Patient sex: F
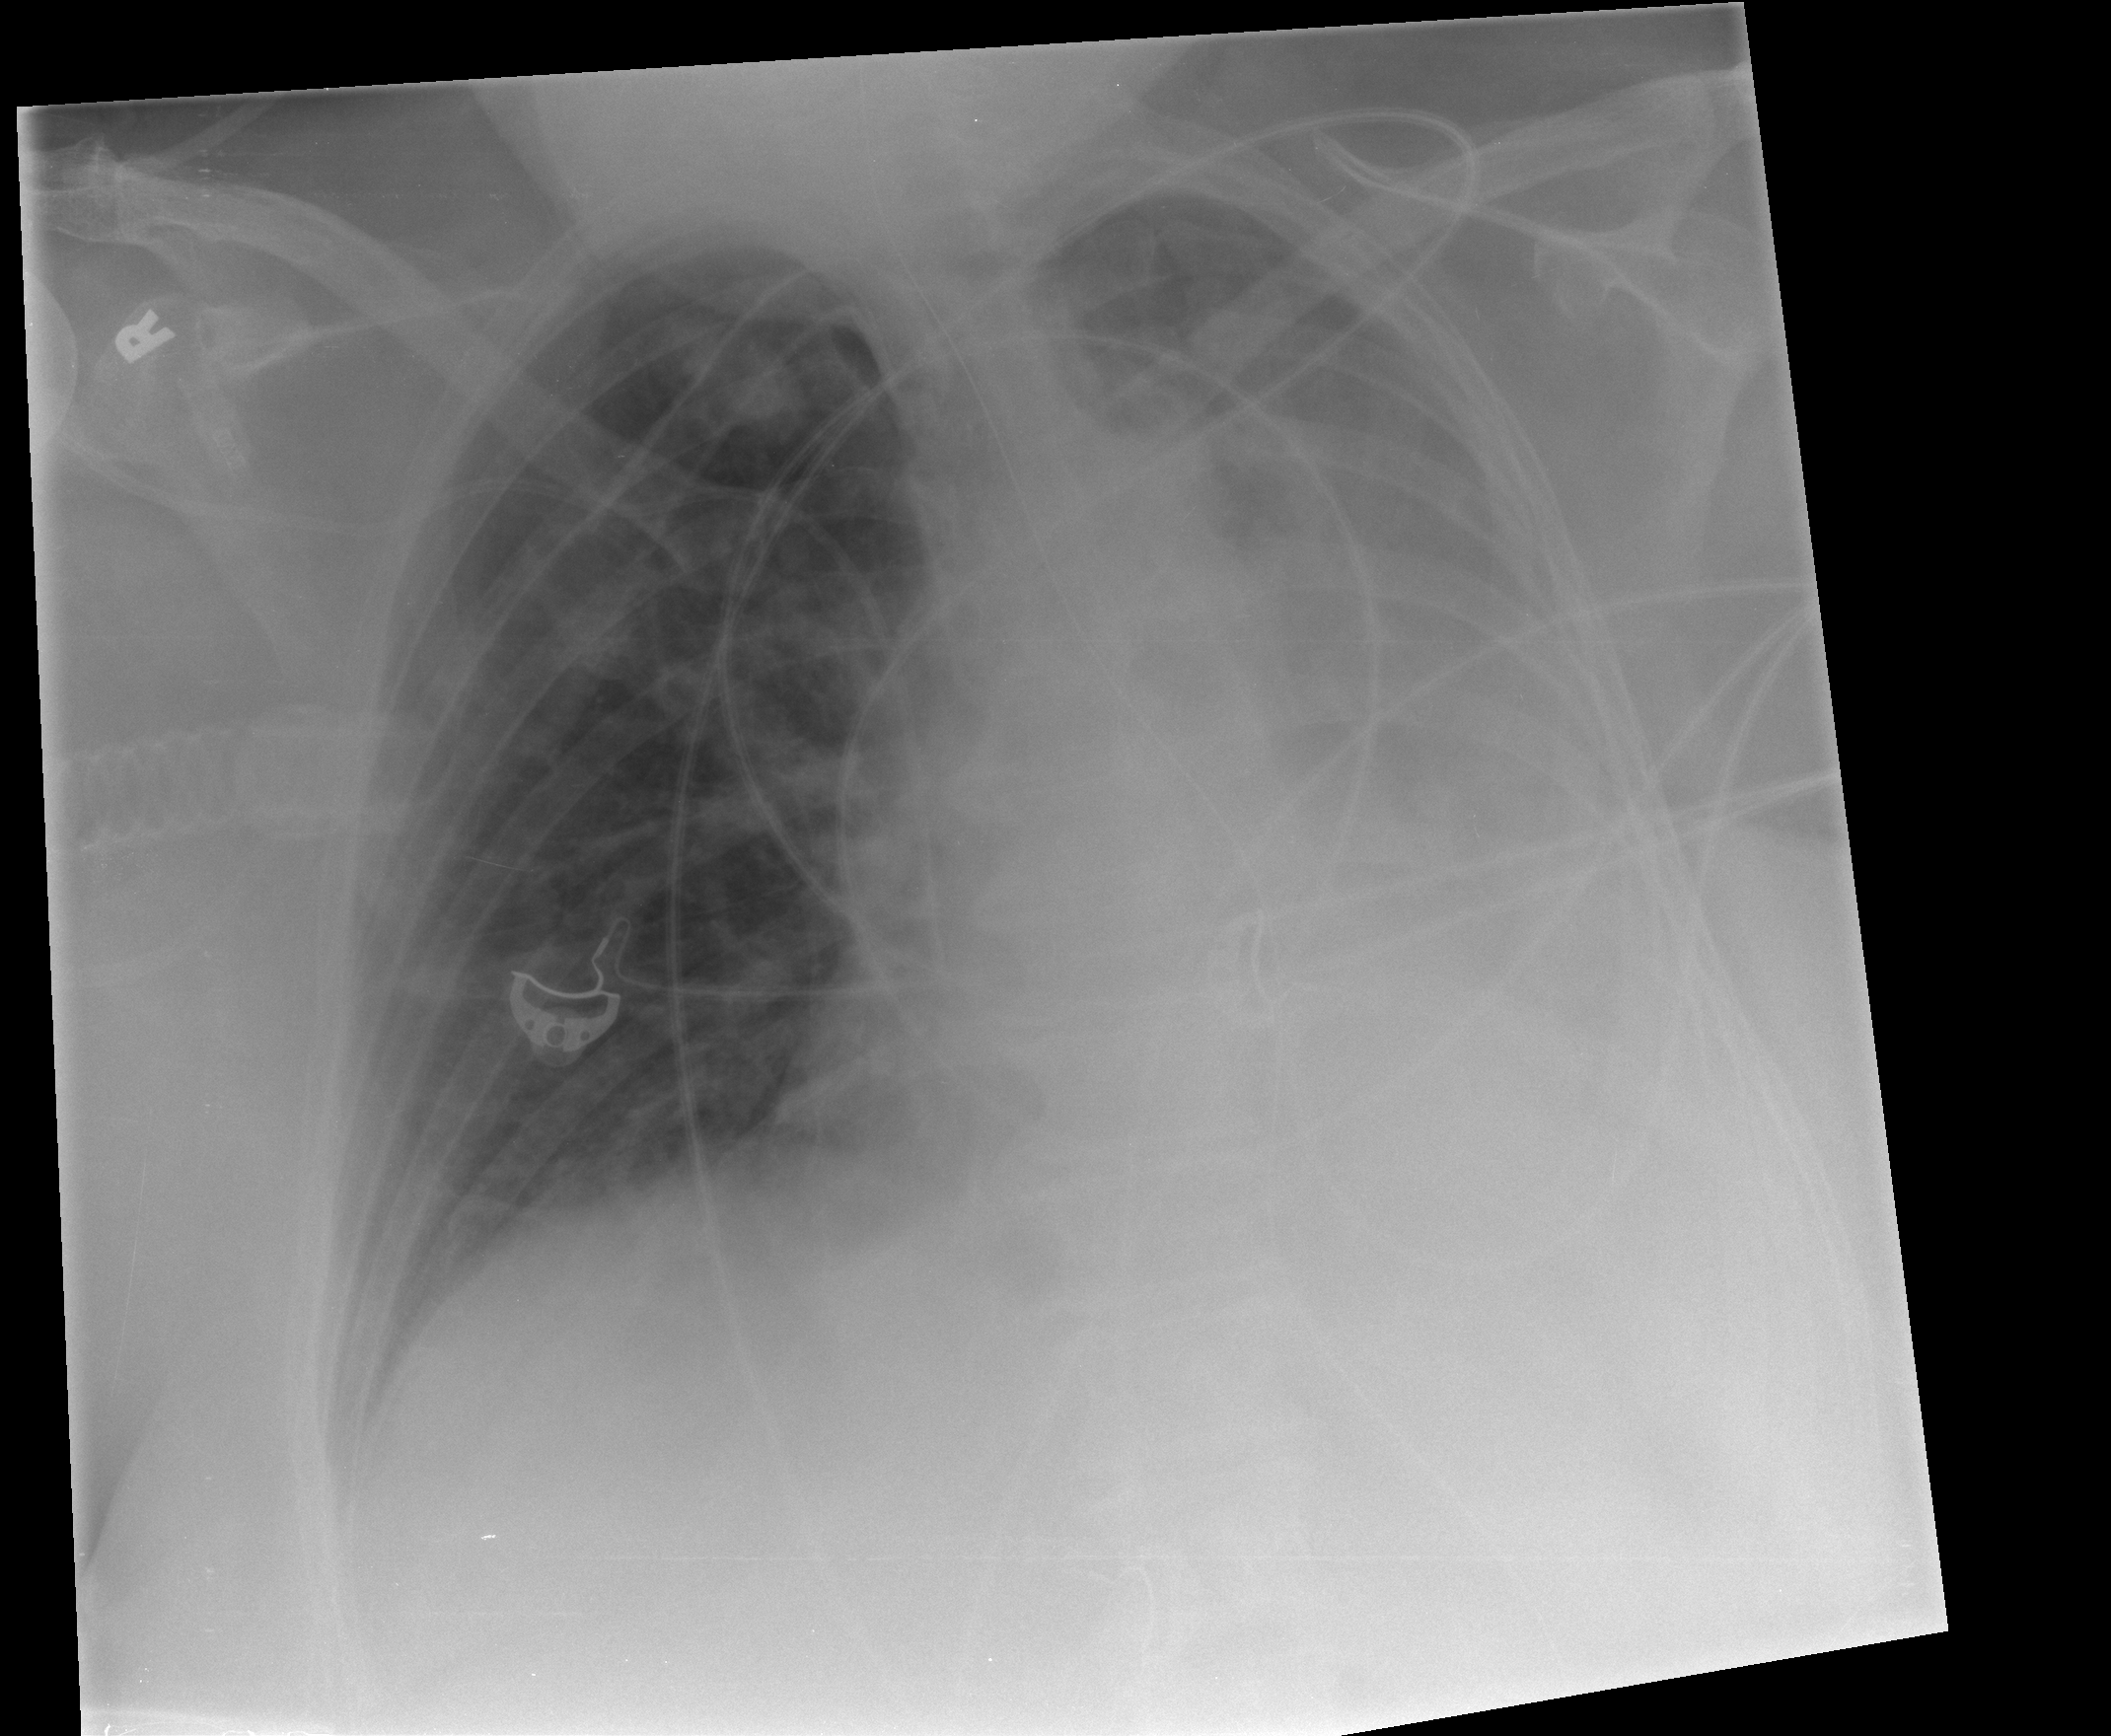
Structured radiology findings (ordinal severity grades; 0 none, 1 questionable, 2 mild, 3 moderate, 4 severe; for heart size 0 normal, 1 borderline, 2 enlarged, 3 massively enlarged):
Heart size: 0
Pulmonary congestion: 0
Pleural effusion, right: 0
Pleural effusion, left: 3
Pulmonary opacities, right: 2
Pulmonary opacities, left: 2
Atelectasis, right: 0
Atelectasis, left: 3